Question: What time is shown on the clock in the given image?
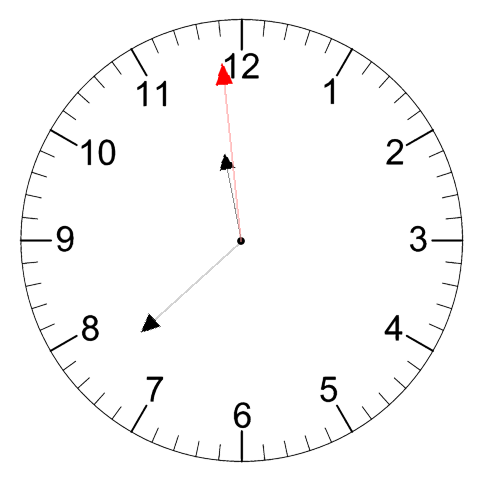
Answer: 11:37:59